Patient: sex M, age 26
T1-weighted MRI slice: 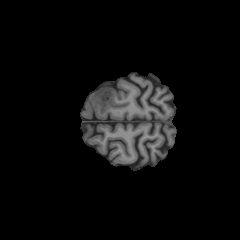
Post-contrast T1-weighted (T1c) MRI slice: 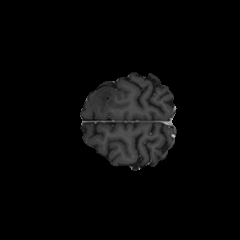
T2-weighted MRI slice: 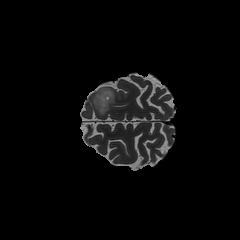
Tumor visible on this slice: yes
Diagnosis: Oligodendroglioma, IDH-mutant, 1p/19q-codeleted
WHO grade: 2